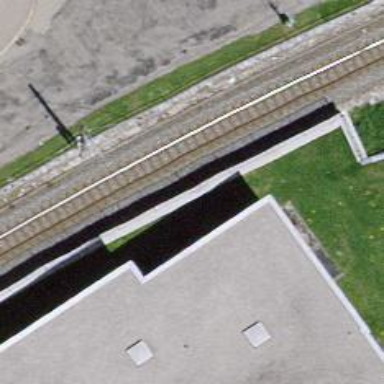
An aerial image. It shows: Narrow gauge railway with electrified contact lines.